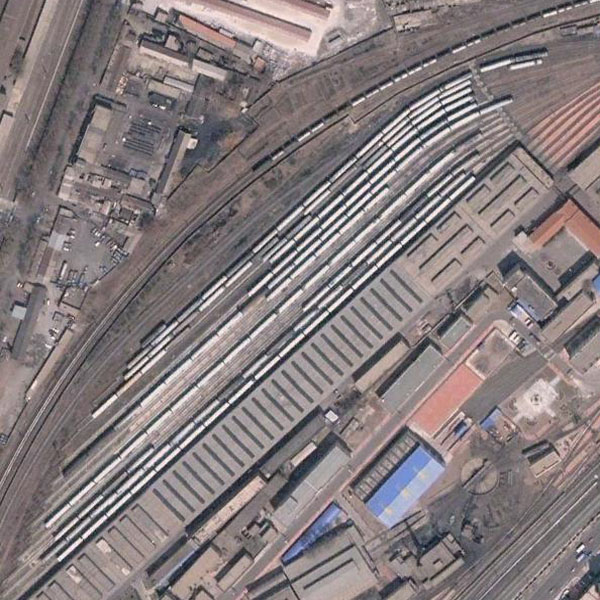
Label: railwayStation